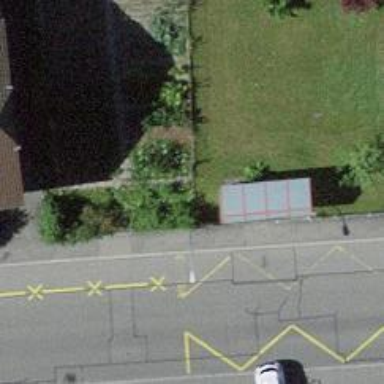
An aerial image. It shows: Platform at public transport location with shelter.